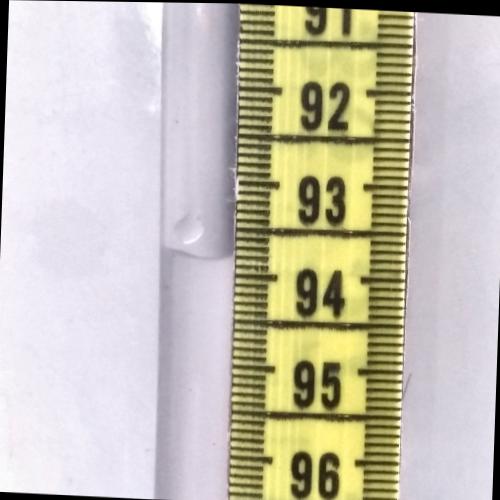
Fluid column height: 93.8 cm